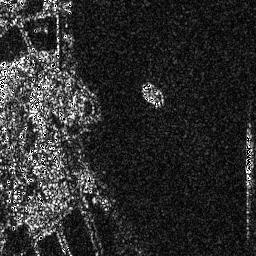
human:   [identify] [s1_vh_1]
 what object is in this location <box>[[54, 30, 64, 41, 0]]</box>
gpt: <ref>1 medium ship at the center</ref>